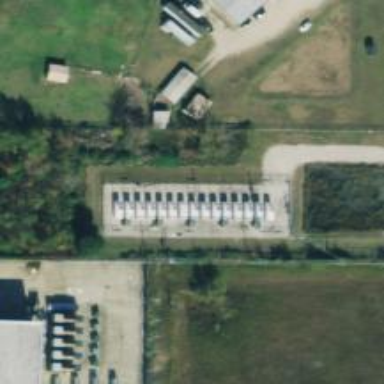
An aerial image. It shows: Generator for power supply.